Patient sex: F
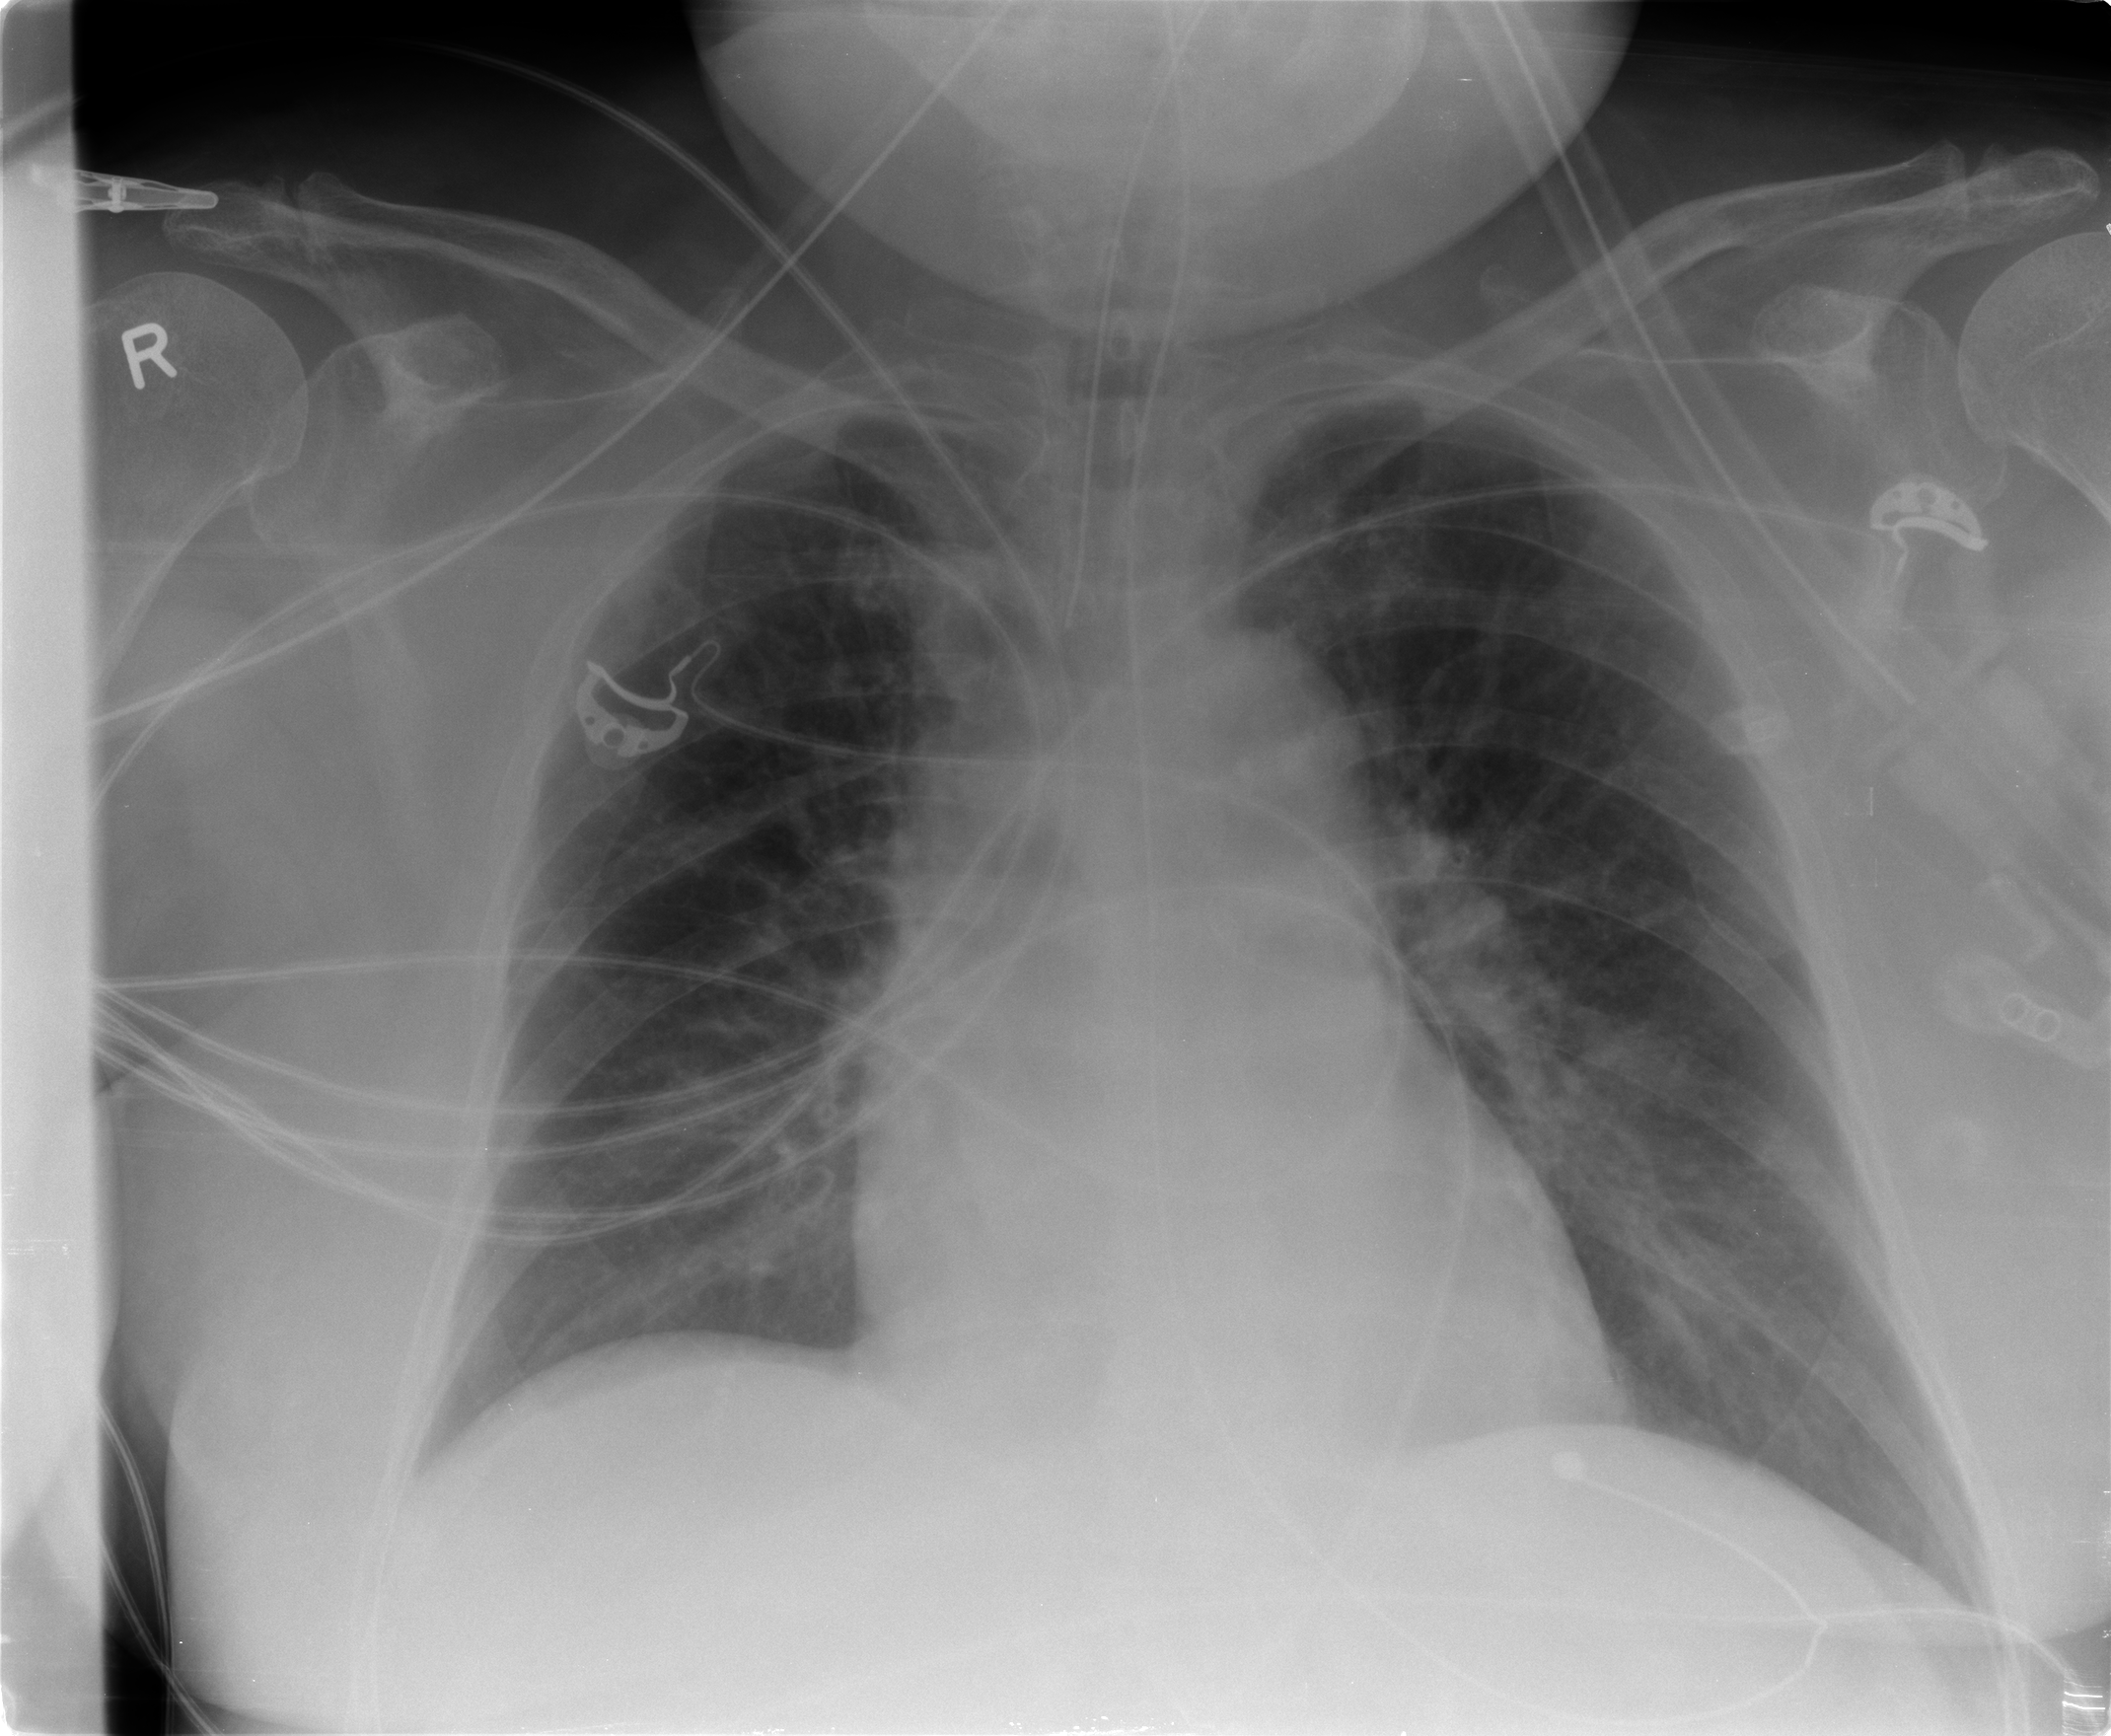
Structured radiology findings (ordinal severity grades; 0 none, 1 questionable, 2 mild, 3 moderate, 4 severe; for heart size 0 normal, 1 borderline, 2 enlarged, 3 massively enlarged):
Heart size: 1
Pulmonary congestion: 2
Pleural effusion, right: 0
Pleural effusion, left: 0
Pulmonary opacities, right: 2
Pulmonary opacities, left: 2
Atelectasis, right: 0
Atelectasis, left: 2